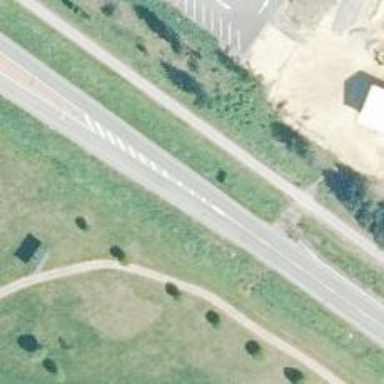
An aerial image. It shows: Asphalt road designated as trunk highway.